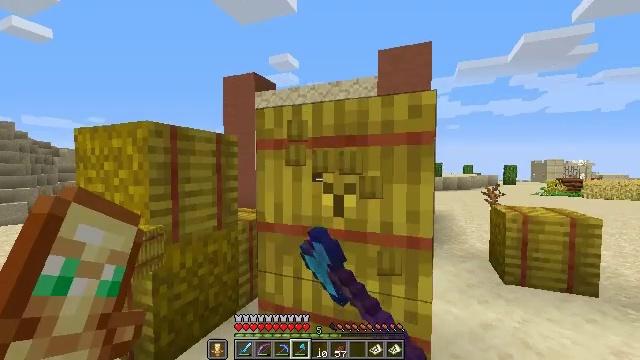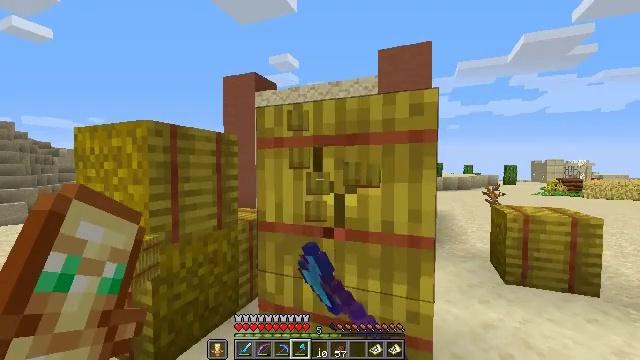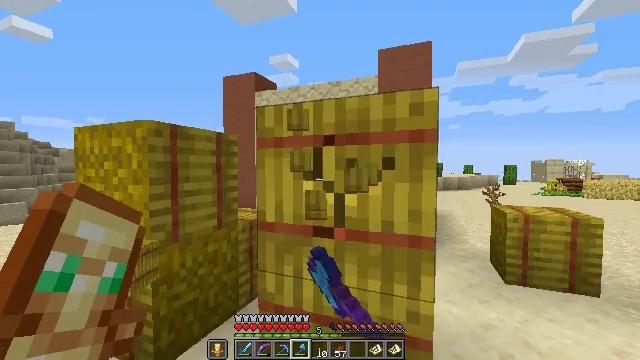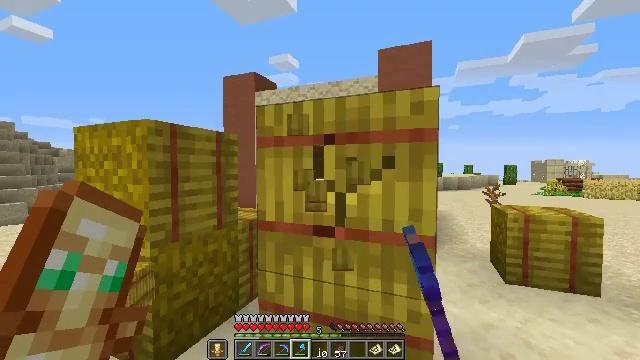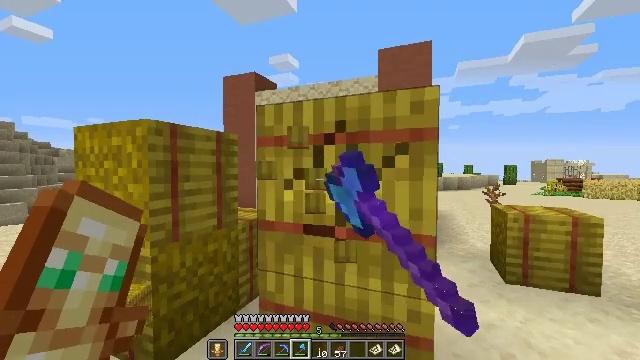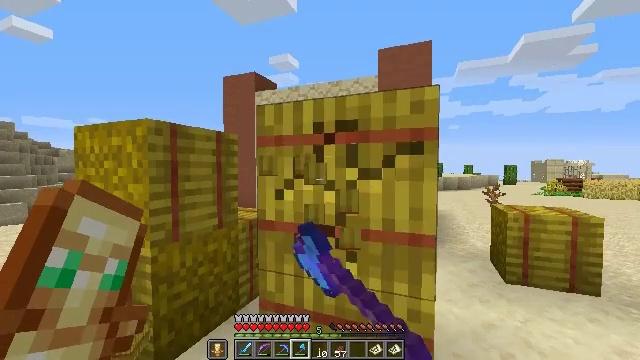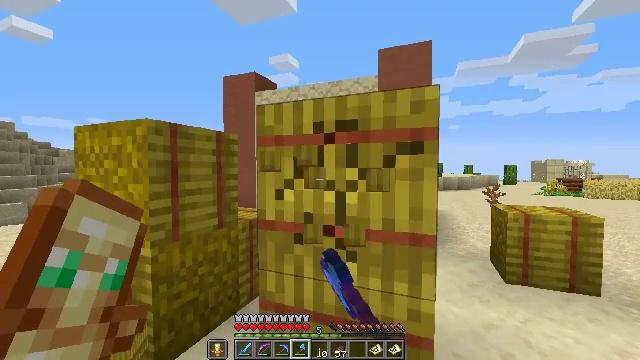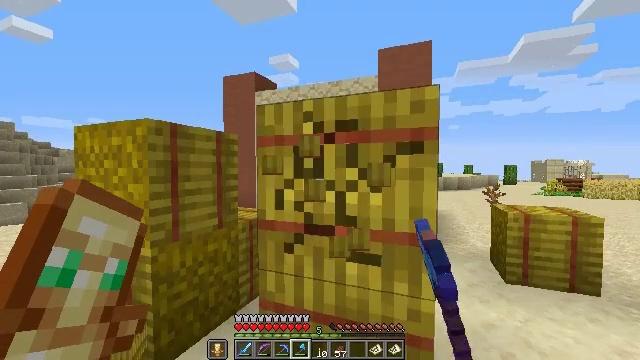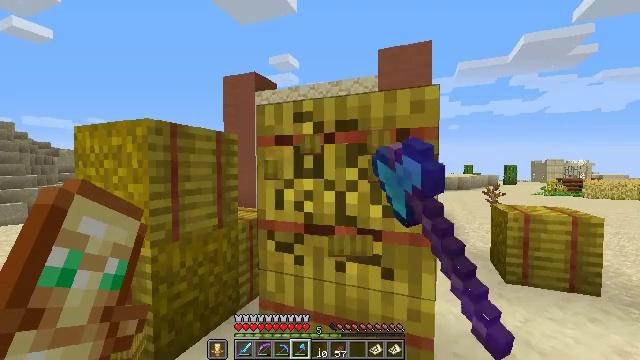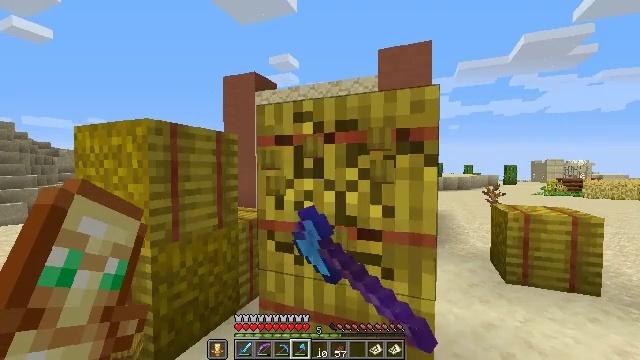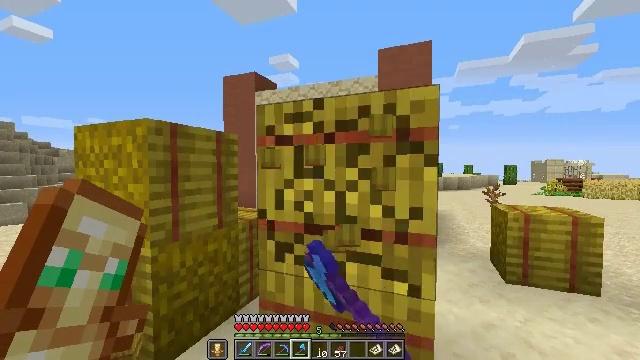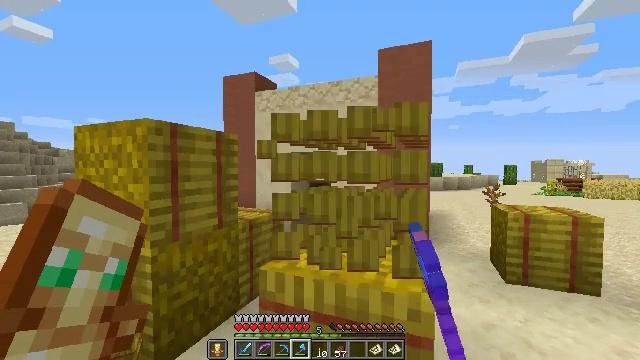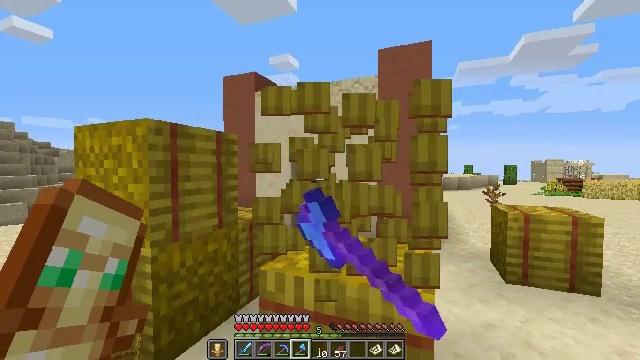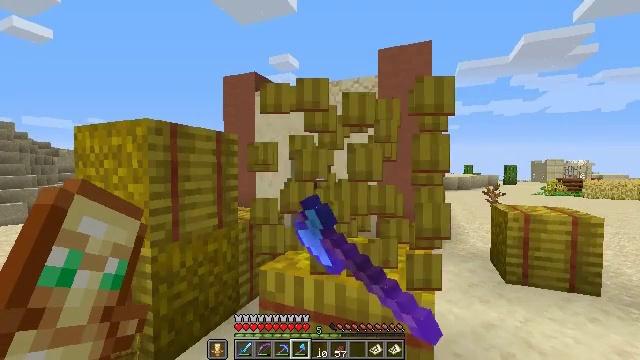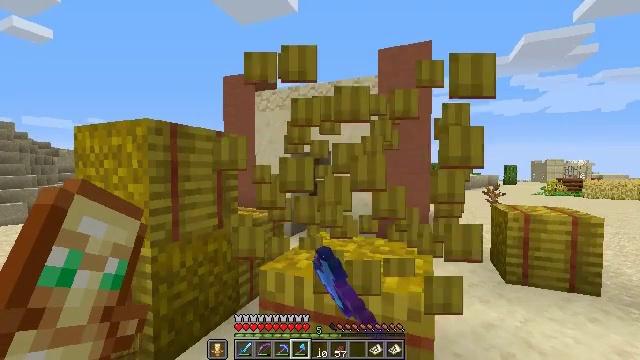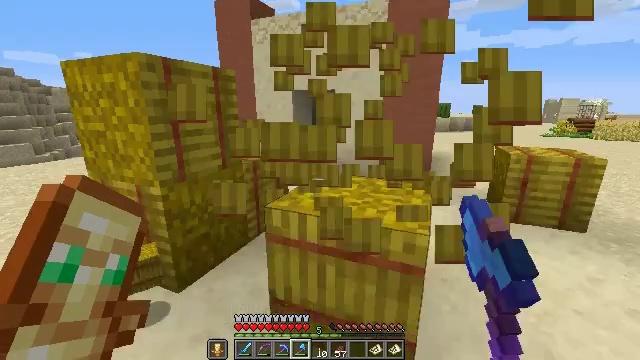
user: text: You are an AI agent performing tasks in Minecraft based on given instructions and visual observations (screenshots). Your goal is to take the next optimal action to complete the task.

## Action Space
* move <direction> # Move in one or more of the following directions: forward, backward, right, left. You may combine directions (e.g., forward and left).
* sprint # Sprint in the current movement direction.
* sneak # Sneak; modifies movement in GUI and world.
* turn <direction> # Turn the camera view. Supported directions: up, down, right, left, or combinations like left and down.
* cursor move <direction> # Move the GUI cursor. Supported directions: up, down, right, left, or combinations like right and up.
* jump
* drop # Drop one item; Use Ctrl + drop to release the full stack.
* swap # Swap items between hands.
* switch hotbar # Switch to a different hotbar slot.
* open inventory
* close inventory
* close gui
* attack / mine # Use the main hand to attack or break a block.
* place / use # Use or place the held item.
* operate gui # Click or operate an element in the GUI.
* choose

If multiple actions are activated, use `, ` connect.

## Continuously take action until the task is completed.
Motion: motion action
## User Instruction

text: Gather hay blocks from the farm.
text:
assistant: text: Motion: attack / mine
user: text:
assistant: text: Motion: attack / mine
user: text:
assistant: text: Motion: attack / mine
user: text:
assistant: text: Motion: attack / mine
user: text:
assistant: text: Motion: attack / mine
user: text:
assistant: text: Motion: attack / mine
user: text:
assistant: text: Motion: attack / mine
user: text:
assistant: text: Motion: attack / mine
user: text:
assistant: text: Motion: attack / mine
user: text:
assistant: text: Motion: attack / mine
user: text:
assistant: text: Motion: attack / mine
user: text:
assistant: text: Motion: attack / mine
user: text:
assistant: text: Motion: attack / mine
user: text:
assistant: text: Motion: attack / mine
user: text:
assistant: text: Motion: turn down, attack / mine
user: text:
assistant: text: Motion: turn down, attack / mine
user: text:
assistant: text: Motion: attack / mine
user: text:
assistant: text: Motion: attack / mine
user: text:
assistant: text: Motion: attack / mine
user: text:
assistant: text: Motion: attack / mine
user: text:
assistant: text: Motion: attack / mine
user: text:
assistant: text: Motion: attack / mine
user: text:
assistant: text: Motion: attack / mine
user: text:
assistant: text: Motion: attack / mine
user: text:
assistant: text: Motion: attack / mine
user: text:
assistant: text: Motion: attack / mine
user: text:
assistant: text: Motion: attack / mine
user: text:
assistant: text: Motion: attack / mine
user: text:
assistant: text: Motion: attack / mine
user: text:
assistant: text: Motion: attack / mine